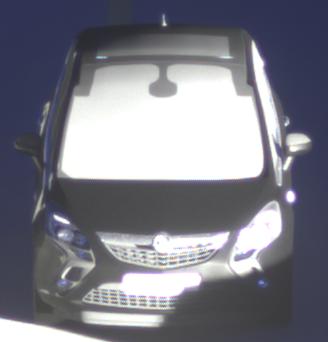
Make: Opel
Model: Zafira Tourer 1.8
Detailed model: Zafira (C) Tourer
Model produced from: 2012/01
Model produced until: 2015/06
Doors: 5
Color: black
Road condition: dry road
Daytime: sunrise or sunset
Contrast: high contrast